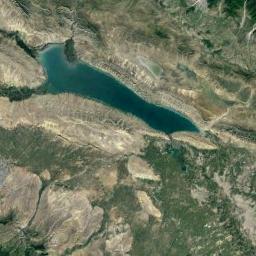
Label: lake